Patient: sex M, age 42
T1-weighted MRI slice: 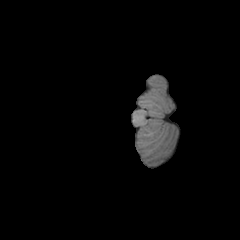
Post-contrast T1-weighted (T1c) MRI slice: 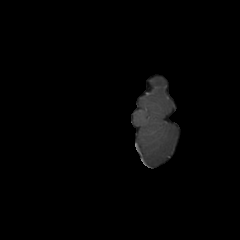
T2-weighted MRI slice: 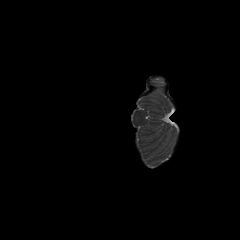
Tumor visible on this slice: no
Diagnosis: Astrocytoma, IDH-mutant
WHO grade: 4